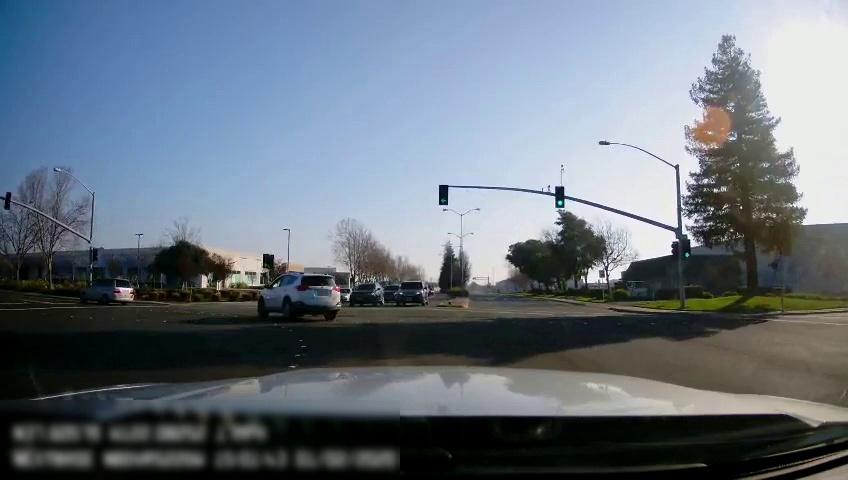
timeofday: Day
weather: Sunny
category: Drivable Space
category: Vehicles | SUV
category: Vehicles | SUV
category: Vehicles | SUV
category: Vehicles | SUV
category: Vehicles | SUV
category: Vehicles | Car
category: Lanes | Current Lane
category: Traffic | Lights
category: Traffic | Lights
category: Traffic | Lights
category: Traffic | Lights
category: Traffic | Lights
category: Traffic | Lights
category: Traffic | Lights
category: Traffic | Lights